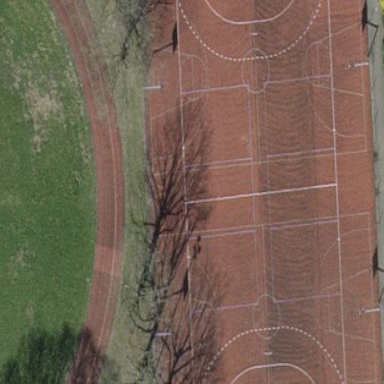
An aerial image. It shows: Handball pitch with tartan surface.